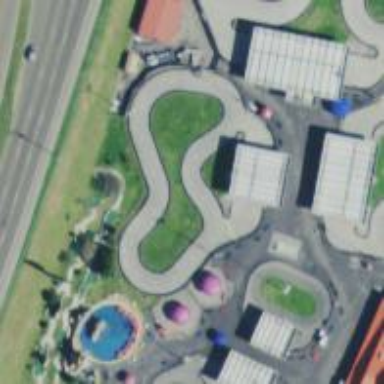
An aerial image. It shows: Karting raceway.